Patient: sex F, age 58
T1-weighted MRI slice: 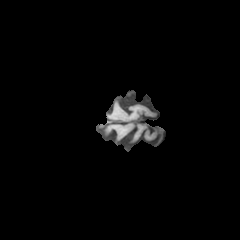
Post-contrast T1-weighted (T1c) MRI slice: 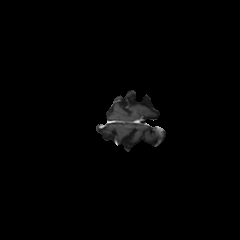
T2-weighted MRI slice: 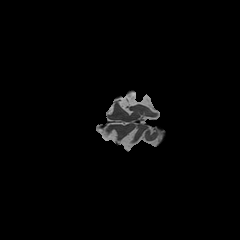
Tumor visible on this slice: no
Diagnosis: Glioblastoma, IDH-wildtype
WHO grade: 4